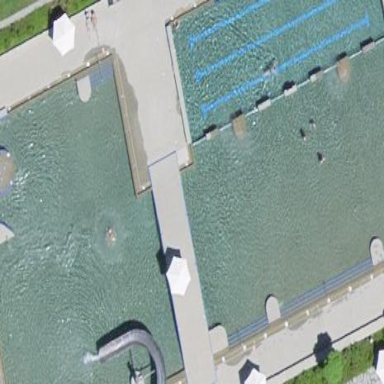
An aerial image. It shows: Swimming pool area designated for leisure and sports activities.